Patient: sex M, age 43
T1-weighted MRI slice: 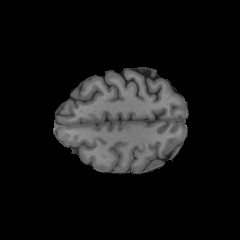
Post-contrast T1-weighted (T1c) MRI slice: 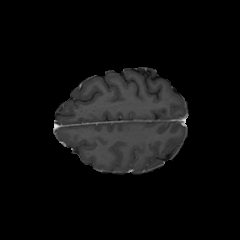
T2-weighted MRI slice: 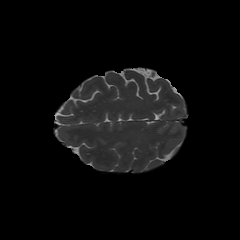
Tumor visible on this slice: no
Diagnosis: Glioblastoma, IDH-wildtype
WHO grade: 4